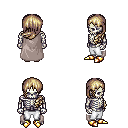
a pixel art fantasy rpg character, male body template, skeleton, gray cape, white pants, white blonde left-swept hairstyle, gold boots, four views (front, back, left, right), 2x2 character sprite sheet, small pixel art, hard edges, no anti-aliasing